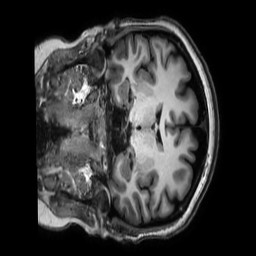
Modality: T1w
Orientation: coronal
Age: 29
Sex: female
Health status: healthy
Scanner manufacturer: philips
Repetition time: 0.009 s
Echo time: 0.004 s